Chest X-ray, PA view. Patient: 46 years old, sex F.
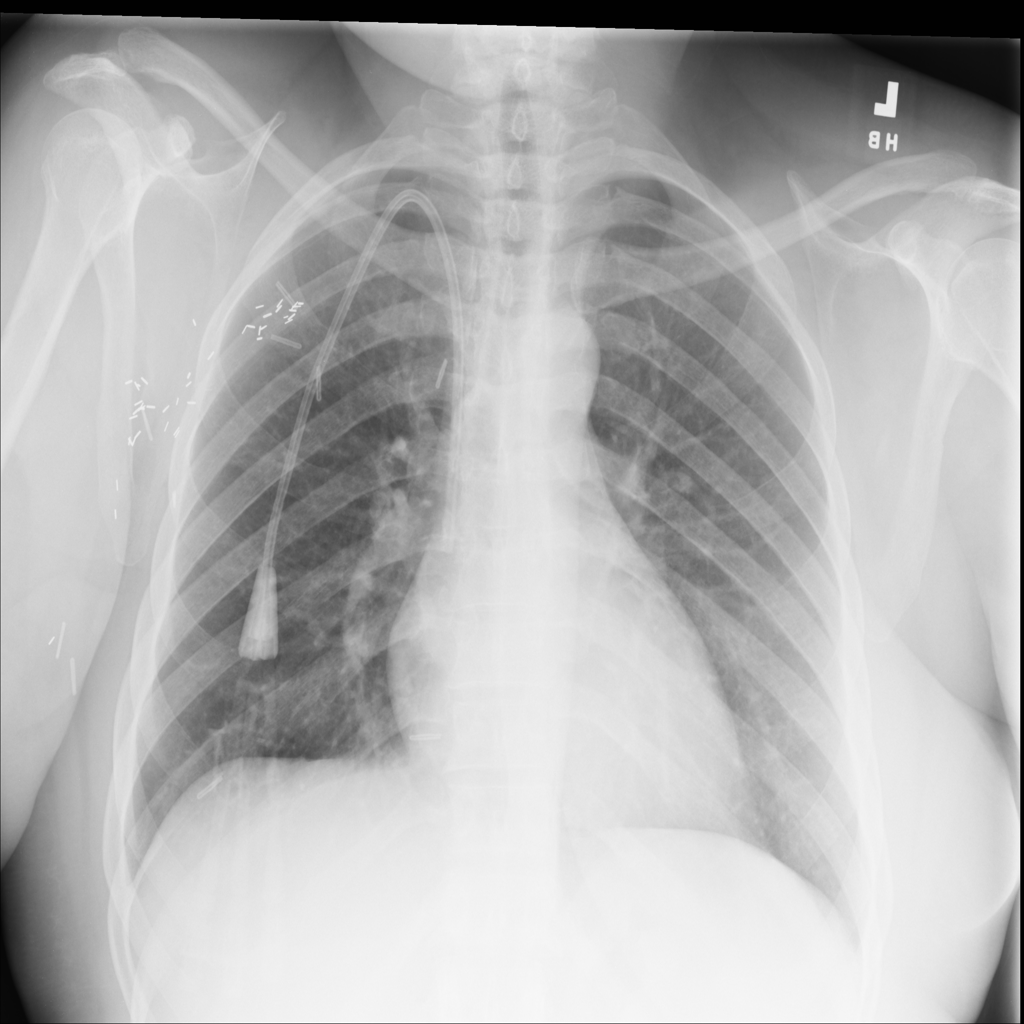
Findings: Effusion